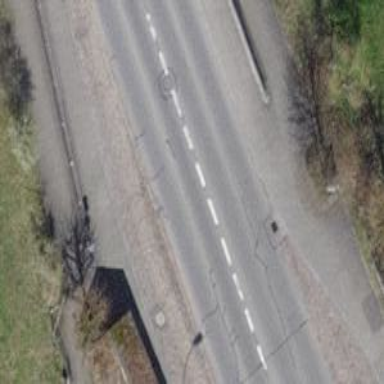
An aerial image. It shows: Secondary road with asphalt surface.